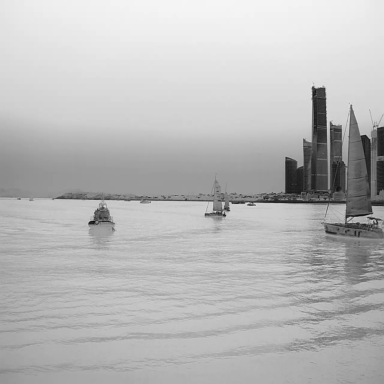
There are 11 objects shown in the infrared image, including six canoes, a container_ship, and four sailboats.